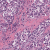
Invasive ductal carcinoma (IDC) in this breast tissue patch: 1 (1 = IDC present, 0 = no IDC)